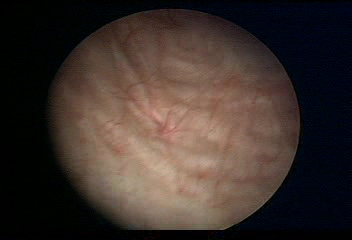
Modality: WLC
Class: Normal mucosa
Bladder cancer association: No